Question: i'm trying to create a component that returns a 'Flex' Element from <URL> , naturally i would like to keep the Auto Complete from the 'Flex Type' when using my component but additionally i would like to add an extra prop to it called "iconName".
This is the code i wrote:
'''
type TFlex = typeof Flex
const Tab: TFlex = ({ iconName, ...props }) => {
return (
<Flex align="center" height="12" minWidth="12" {...props}>
<Icon name={iconName} size="8" />
</Flex>
)
}
export default Tab
'''
But doing so is yielding the following error:

From my understanding I would need to:
- 'FlexProps Inteface'- 'Flex Type'- 'Tab'
But unfortunately i could not make this work and also i'm not sure if that's the right approach?
Thank you very much for your help.
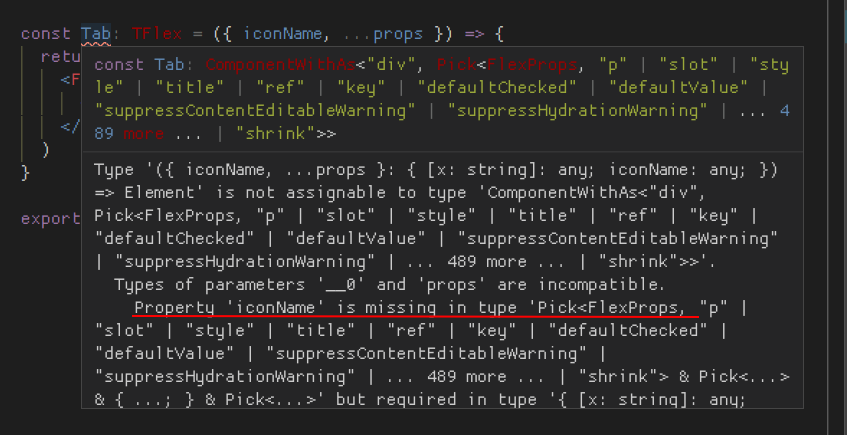
Answer: Turns out this solved my issue:
'''
interface ITab extends FlexProps {
iconName?: string
}
const Tab: React.FC<ITab> = ({ iconName, ...props }) => {
return (
<Flex align="center" height="12" minWidth="12" {...props}>
<Icon name={iconName} size="8" />
</Flex>
)
}
'''